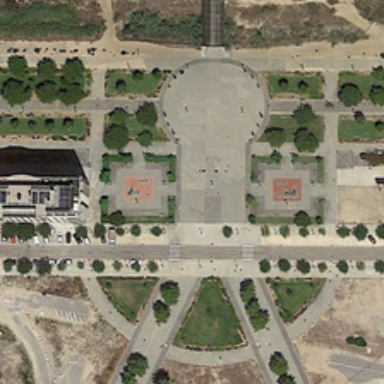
A square is between two parallel road with many green trees .